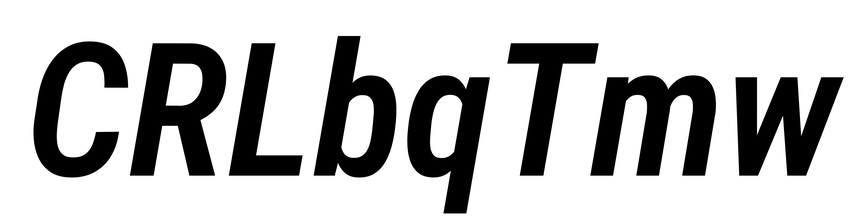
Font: Roboto-Italic_Condensed_SemiBold_Italic